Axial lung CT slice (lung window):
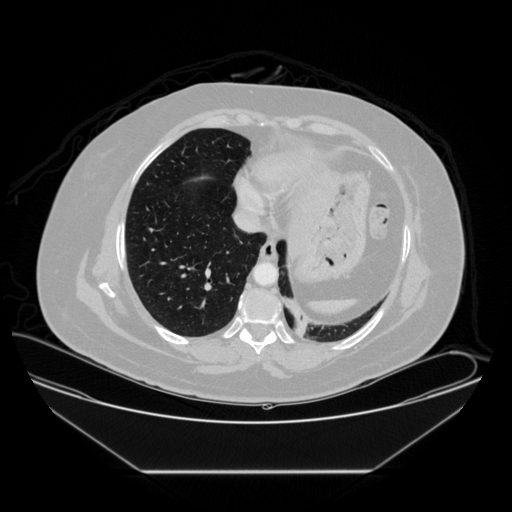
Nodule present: no